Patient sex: M
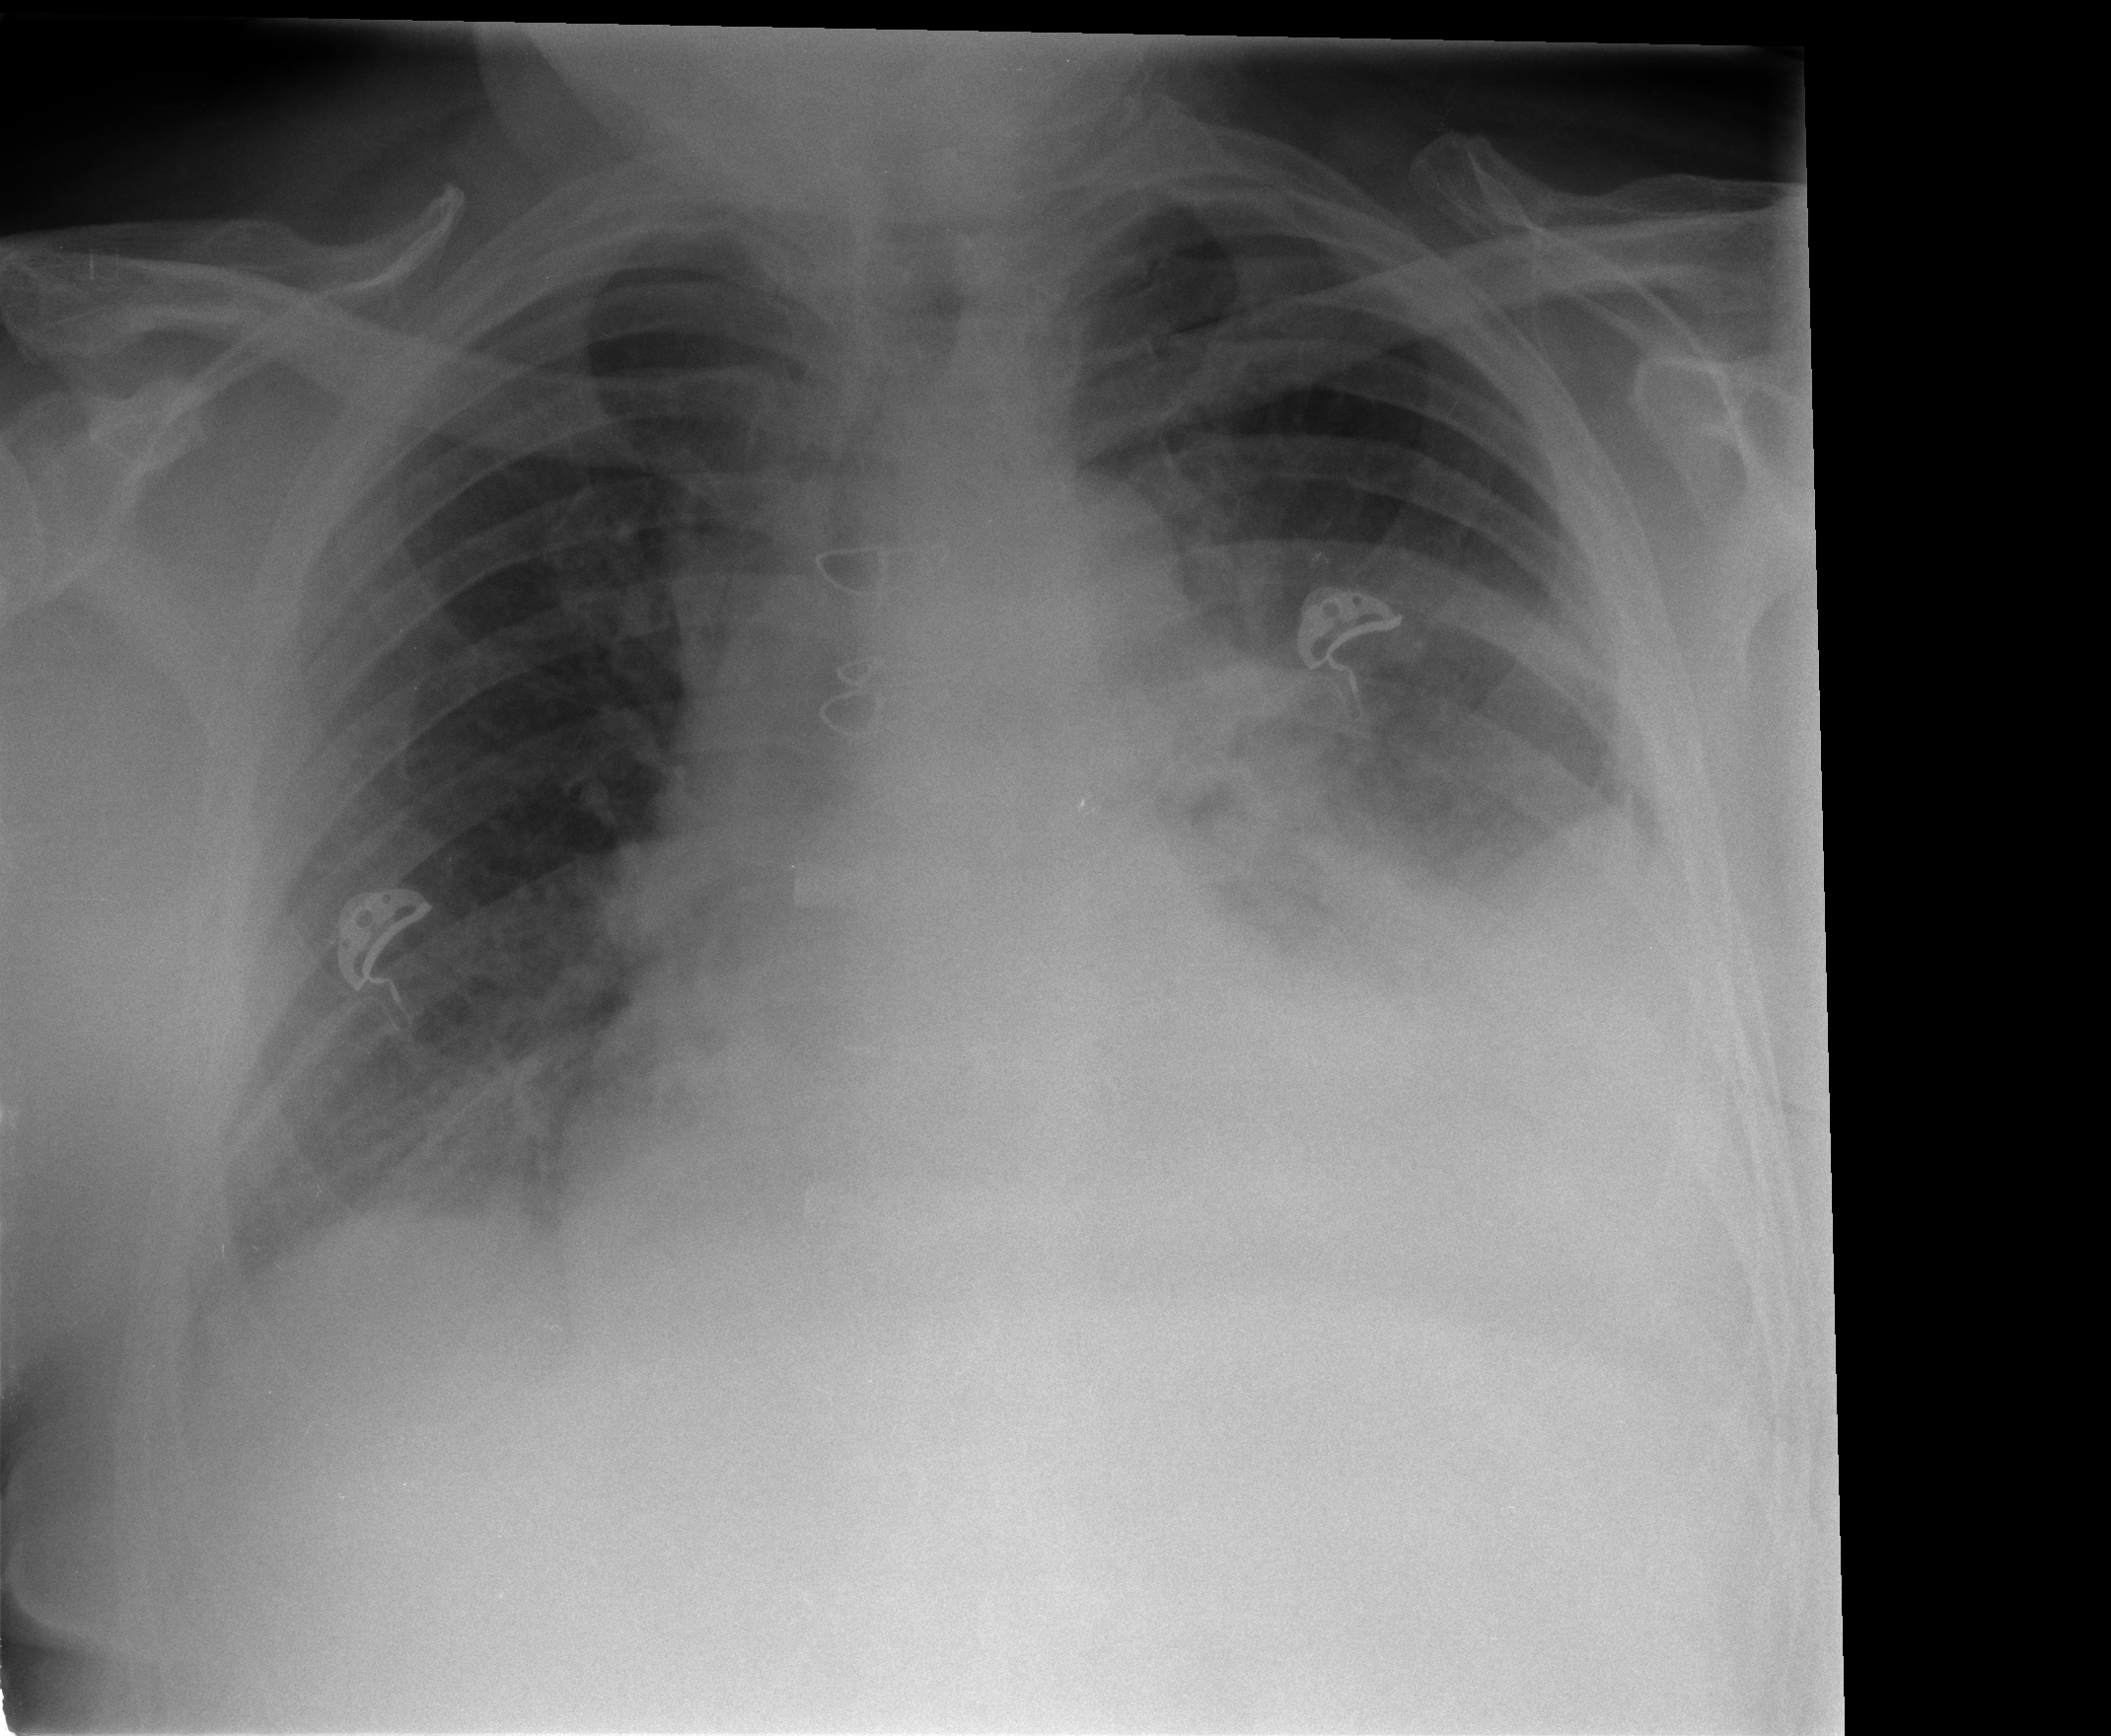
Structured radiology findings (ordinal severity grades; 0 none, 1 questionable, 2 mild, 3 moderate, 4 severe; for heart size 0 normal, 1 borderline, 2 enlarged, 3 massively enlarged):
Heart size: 2
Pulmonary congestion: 1
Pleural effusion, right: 2
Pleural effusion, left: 2
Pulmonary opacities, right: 1
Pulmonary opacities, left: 2
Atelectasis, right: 2
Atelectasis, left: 3